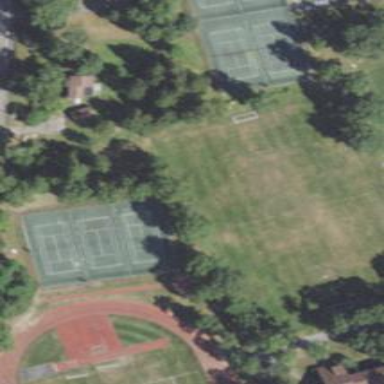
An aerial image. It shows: Soccer pitch for leisureland activities.